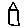
Label: house